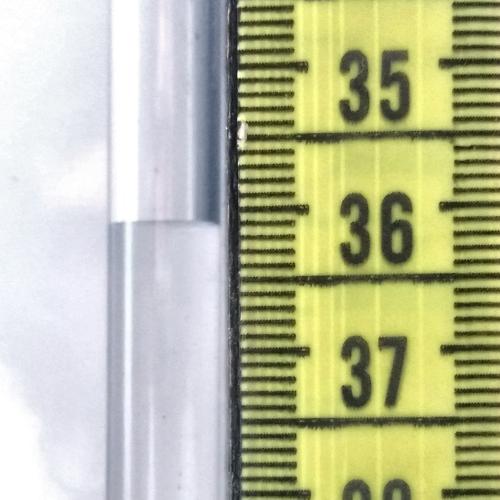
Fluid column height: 36.1 cm